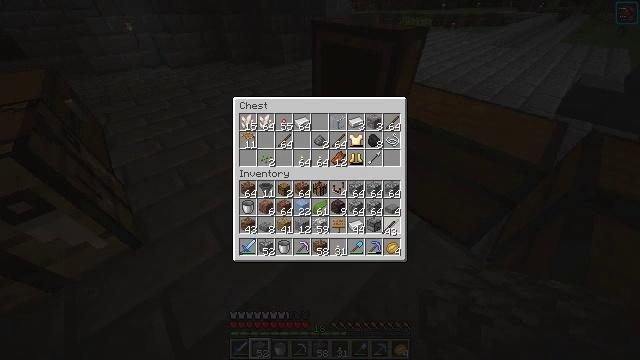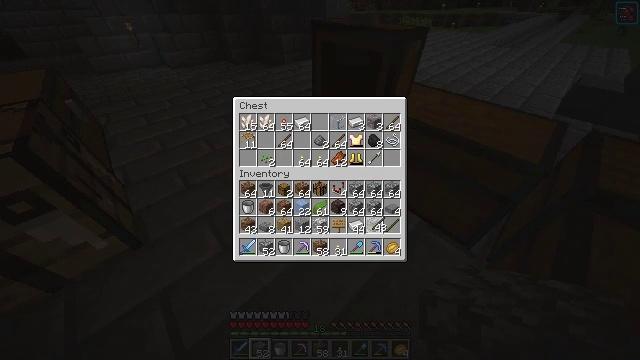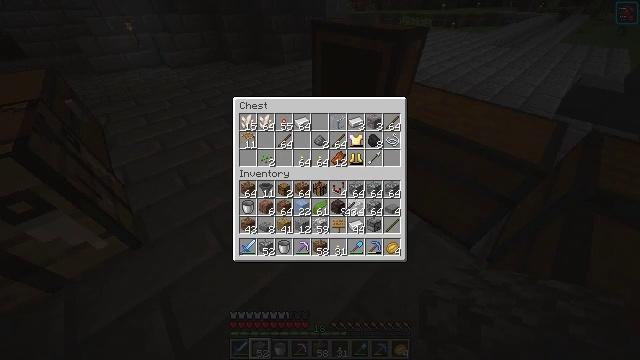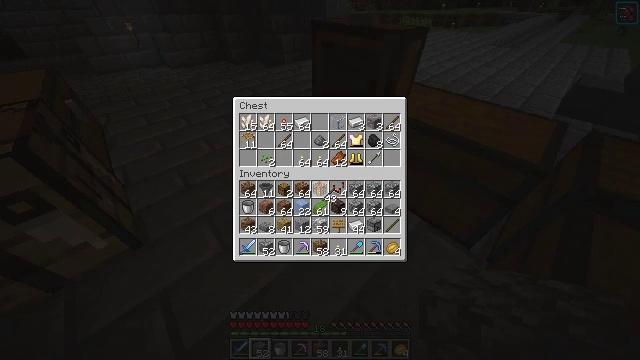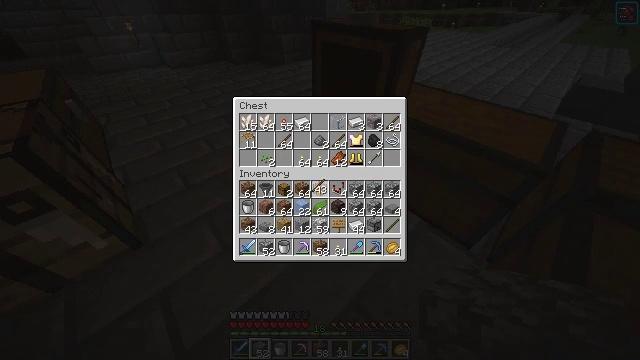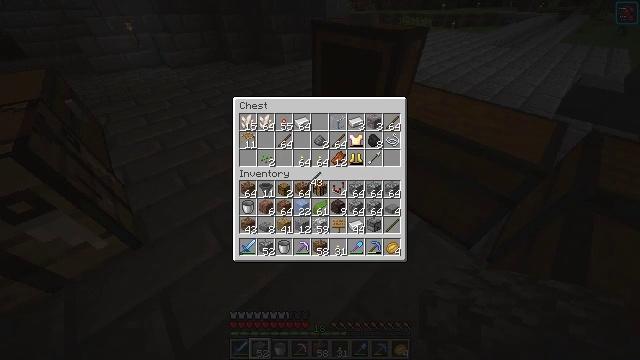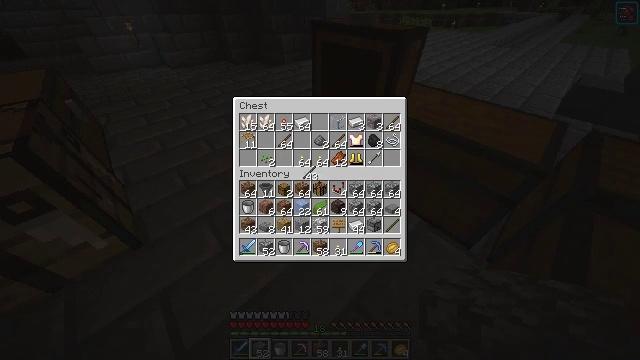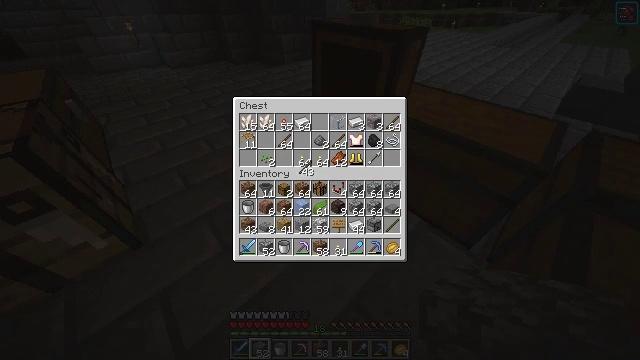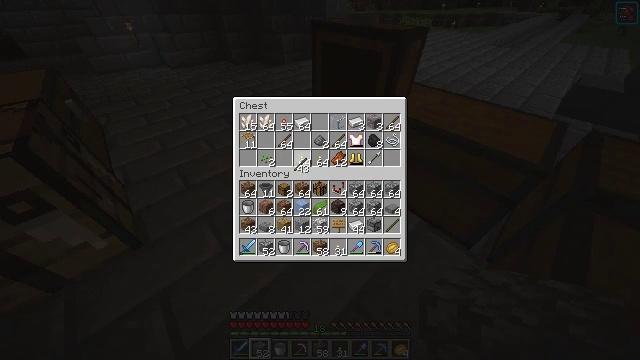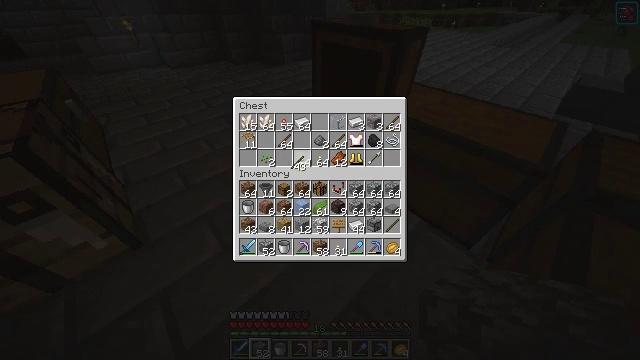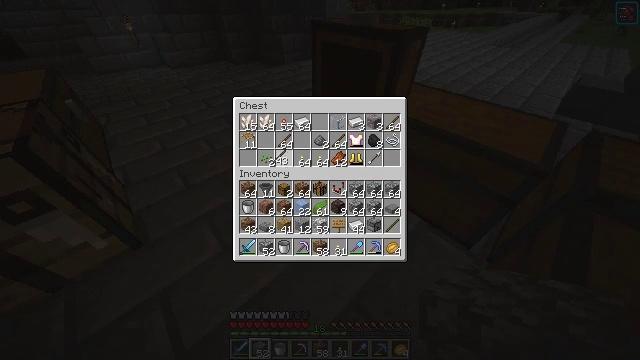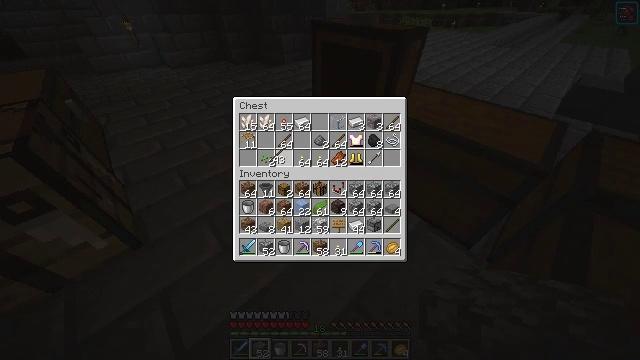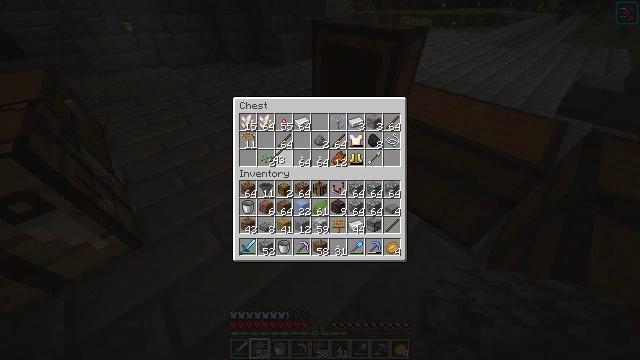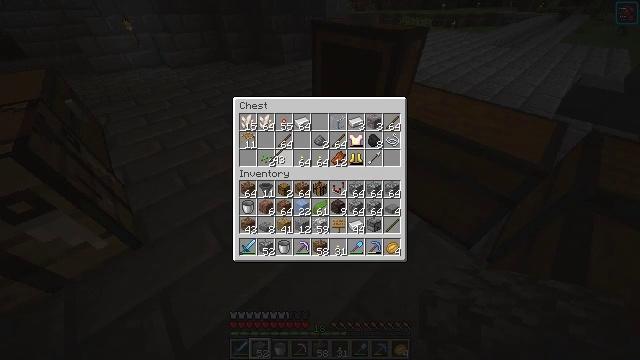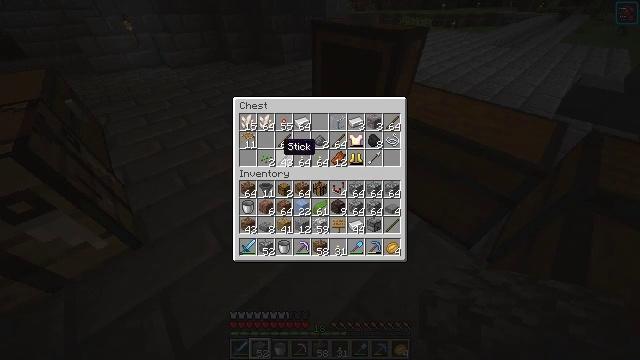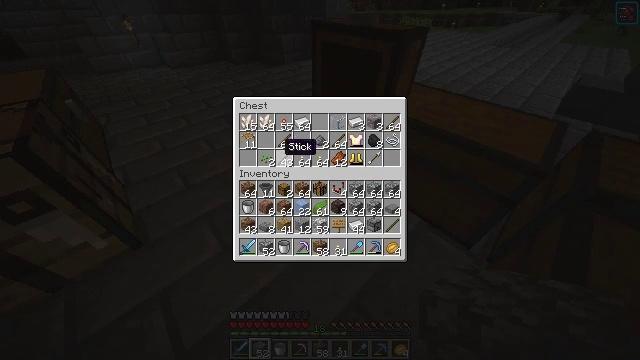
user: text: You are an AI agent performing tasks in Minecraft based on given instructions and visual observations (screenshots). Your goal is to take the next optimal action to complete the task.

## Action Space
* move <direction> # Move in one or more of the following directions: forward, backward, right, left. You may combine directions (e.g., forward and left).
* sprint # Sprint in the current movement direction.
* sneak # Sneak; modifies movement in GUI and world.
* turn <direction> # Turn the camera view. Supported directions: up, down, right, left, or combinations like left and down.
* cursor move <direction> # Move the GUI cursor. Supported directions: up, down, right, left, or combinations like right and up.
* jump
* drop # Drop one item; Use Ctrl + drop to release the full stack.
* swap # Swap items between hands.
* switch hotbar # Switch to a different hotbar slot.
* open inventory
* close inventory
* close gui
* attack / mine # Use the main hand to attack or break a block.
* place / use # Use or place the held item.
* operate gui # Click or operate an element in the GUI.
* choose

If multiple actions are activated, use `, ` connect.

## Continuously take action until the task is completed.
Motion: motion action
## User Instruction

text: Craft an oak sign with planks and sticks.
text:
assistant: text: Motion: cursor move left
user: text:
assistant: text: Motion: cursor move left and up
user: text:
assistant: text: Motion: cursor move left and up
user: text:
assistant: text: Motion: cursor move left and up
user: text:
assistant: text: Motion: no_op
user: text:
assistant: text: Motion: no_op
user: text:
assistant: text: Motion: no_op
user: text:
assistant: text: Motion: no_op
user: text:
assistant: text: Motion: no_op
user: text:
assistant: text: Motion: cursor move left
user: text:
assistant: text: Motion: no_op
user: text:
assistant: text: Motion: operate gui
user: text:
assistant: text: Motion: operate gui
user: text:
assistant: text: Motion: no_op
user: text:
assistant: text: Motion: no_op
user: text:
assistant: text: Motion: no_op
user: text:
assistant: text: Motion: no_op
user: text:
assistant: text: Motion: no_op
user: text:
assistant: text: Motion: cursor move left
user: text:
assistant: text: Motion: turn left and down, close gui
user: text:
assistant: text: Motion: turn left and up
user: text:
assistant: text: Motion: turn left and up
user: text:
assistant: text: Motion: turn left
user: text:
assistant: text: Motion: turn left and up
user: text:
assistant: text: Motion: turn left and up
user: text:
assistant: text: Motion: no_op
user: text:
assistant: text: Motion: no_op
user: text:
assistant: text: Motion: use / place
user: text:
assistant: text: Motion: use / place
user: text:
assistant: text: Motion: no_op